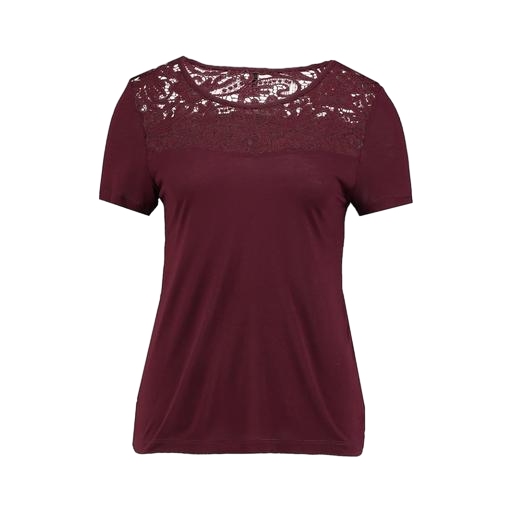
lace-yoke t-shirt, purple printed lace-yoke t-shirt only macy, lace yoke tee, white background